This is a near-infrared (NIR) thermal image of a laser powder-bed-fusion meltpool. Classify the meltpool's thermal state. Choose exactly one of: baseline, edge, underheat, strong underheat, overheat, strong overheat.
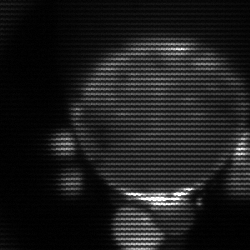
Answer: edge